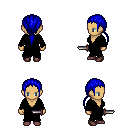
a pixel art fantasy rpg character, female body template, human, tanned skin, black robe, red pants, blue ponytail hairstyle, maroon shoes, dagger, four views (front, back, left, right), 2x2 character sprite sheet, small pixel art, hard edges, no anti-aliasing